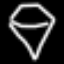
Label: diamond